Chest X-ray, AP view. Patient: 26 years old, sex M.
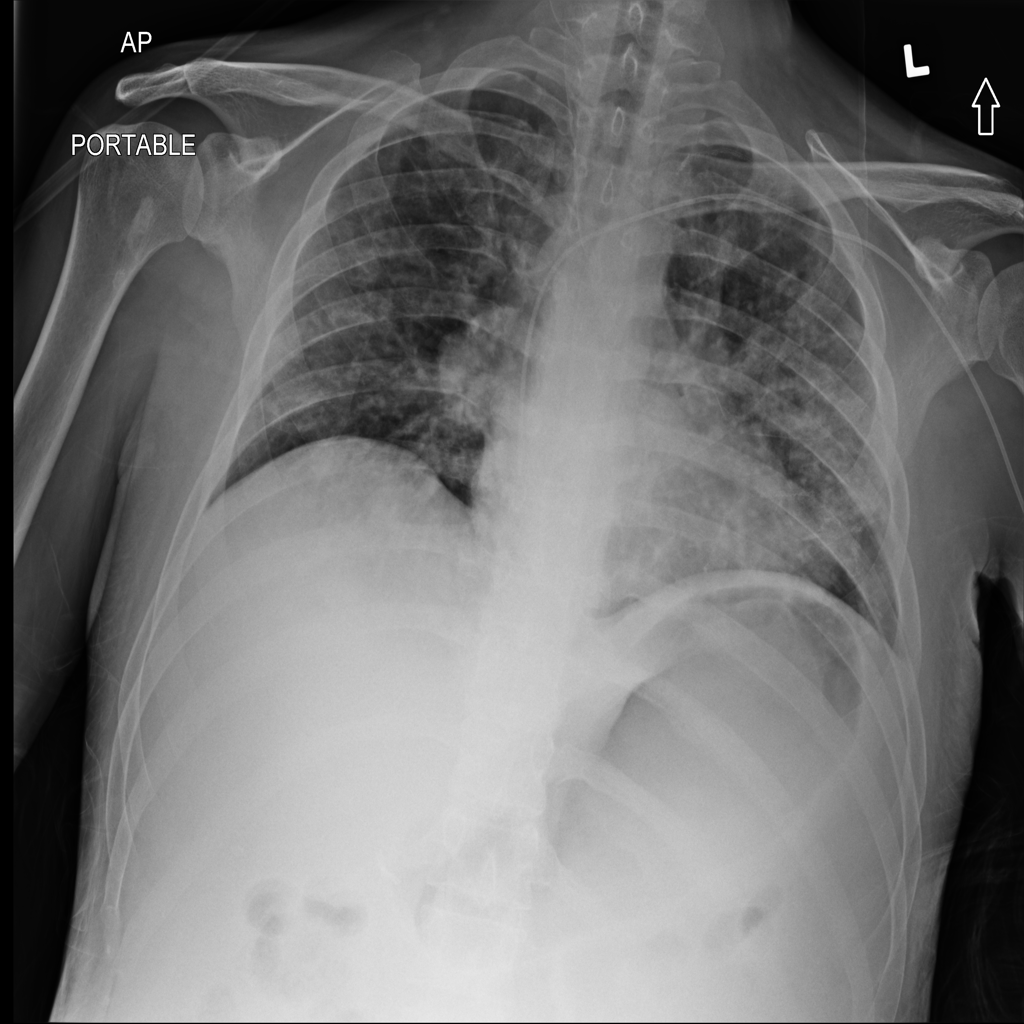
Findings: Infiltration